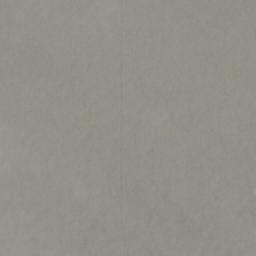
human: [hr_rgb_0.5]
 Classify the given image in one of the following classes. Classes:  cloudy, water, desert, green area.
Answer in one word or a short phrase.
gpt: cloudy